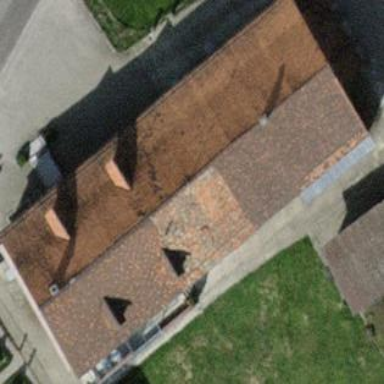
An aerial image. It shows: Museum building.